Question: I have created an app with cordova CLI added android platform and added the source code in the Android studio. It was working fine but when I added admob plugin through cordova CLI I'm getting following errors.
> 1.cannot resolve symbol android2.cannot resolve symbol adRequest
Note:
Google Services are installed
I also built another app a week ago and also added admob and that was working fine.
[
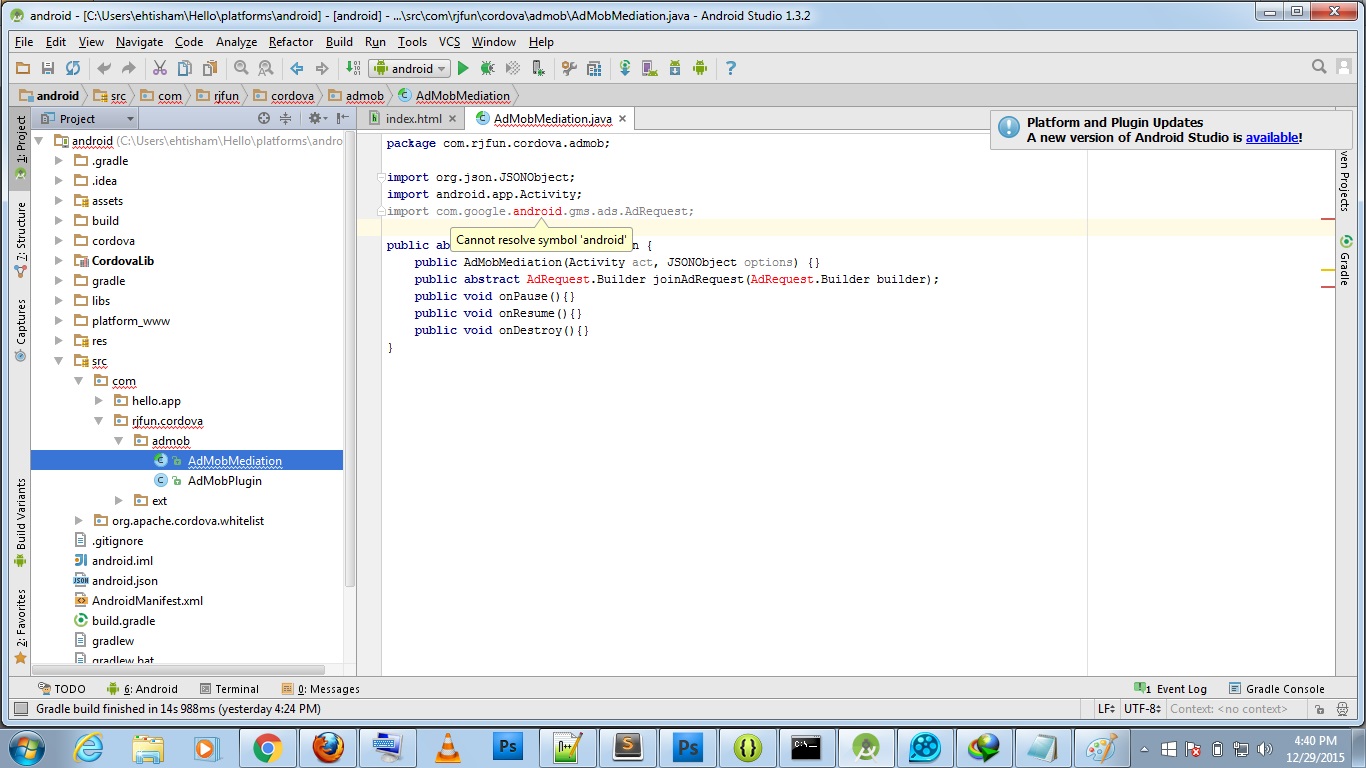
Answer: Add
'''
compile 'com.google.android.gms:play-services-ads:8.3.0'
'''
to the 'build.gradle' of the module as dependency.
Reference: <URL>